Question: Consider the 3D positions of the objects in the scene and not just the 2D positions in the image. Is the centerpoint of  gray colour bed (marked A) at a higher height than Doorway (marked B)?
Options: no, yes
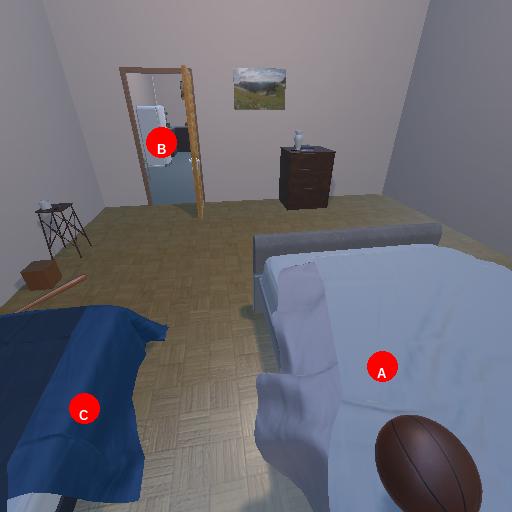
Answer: no